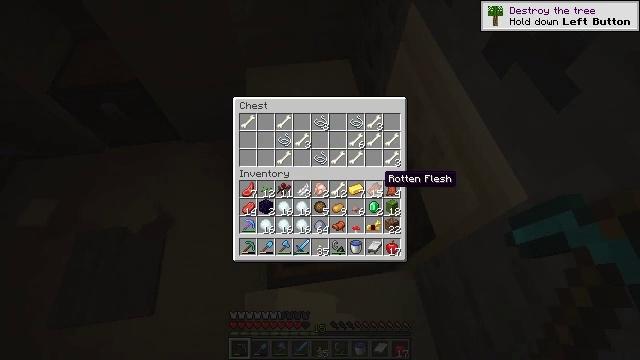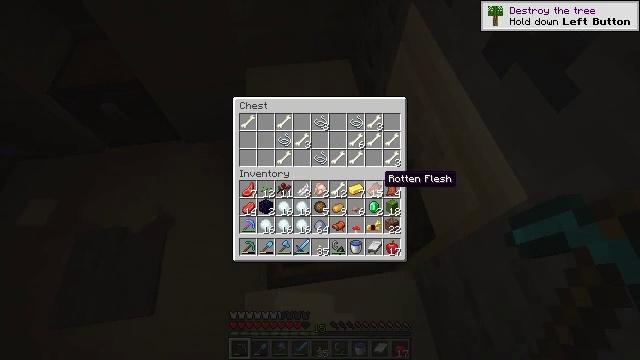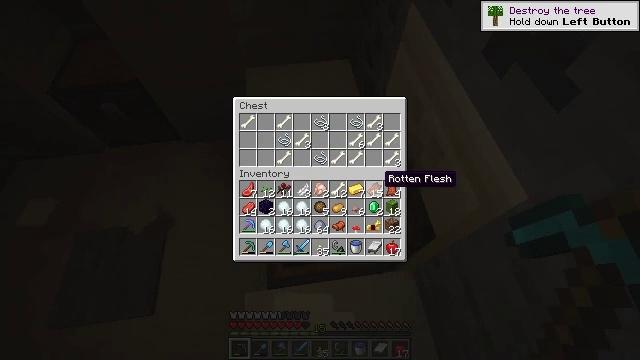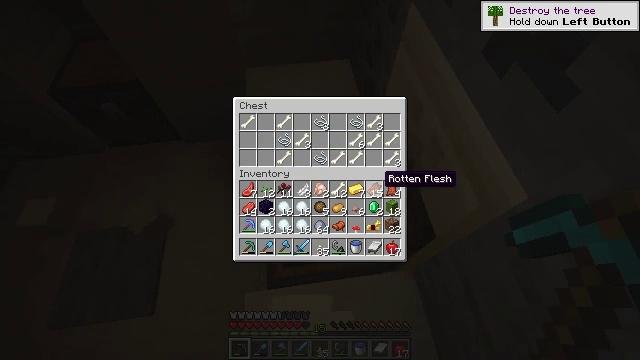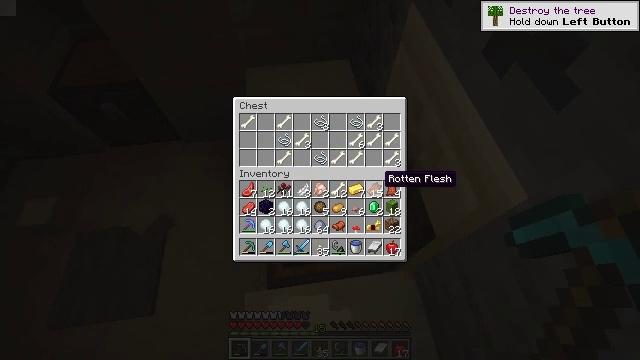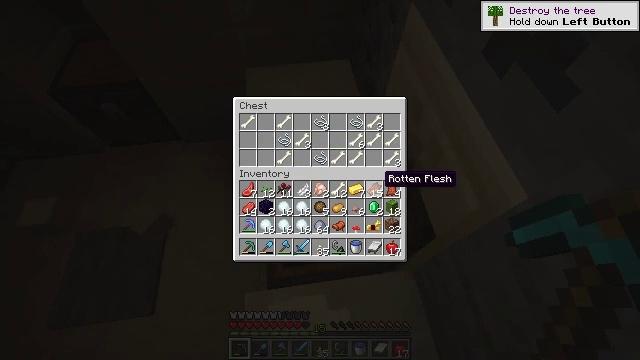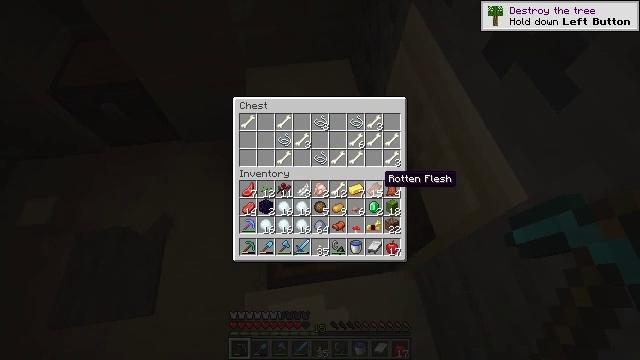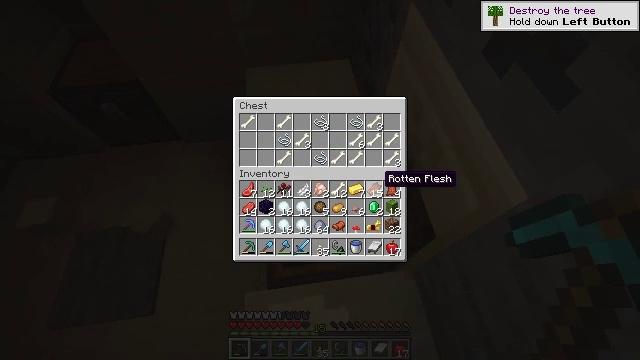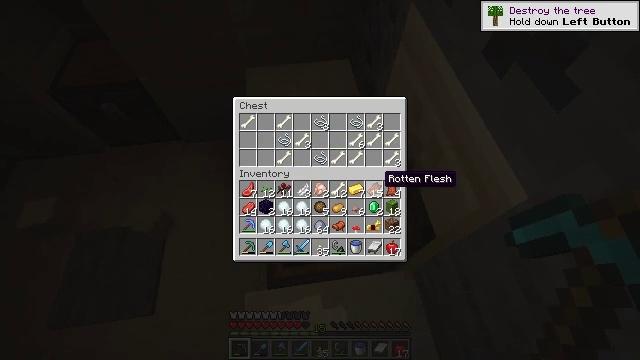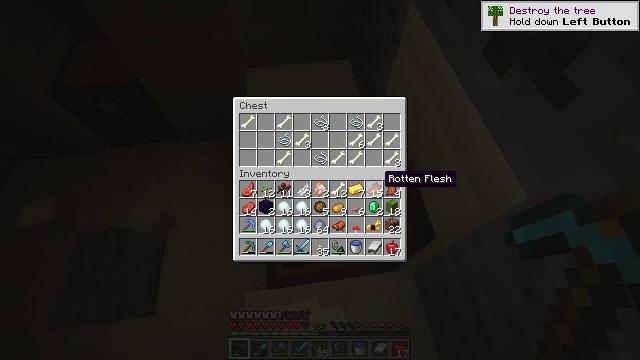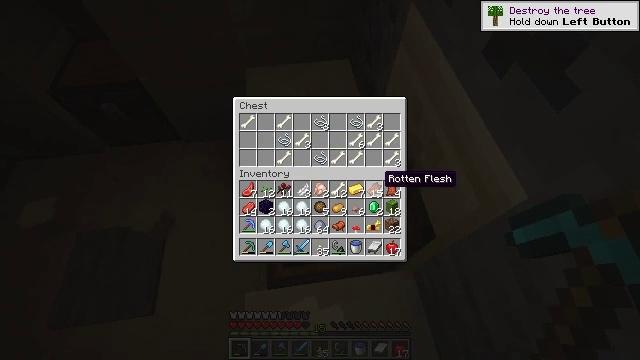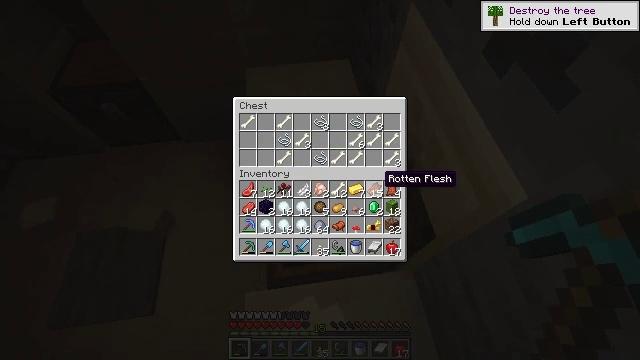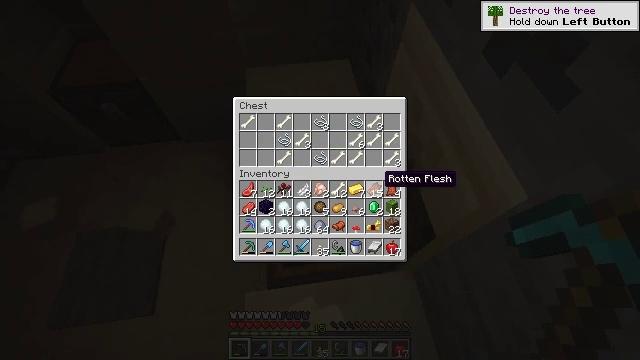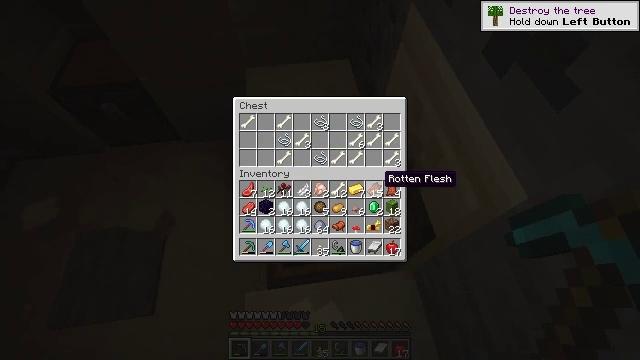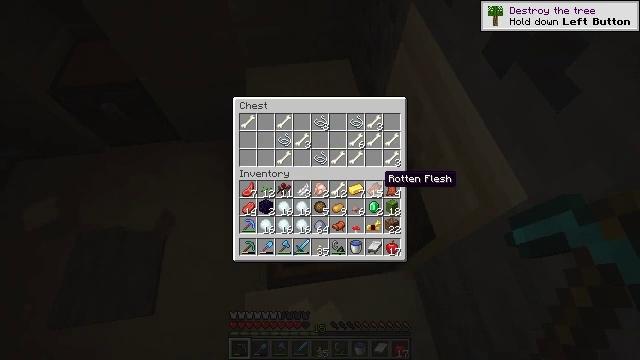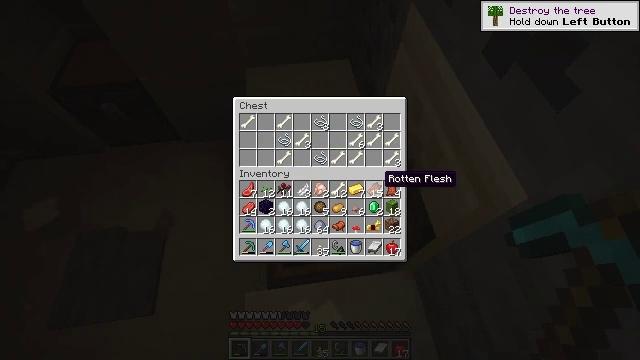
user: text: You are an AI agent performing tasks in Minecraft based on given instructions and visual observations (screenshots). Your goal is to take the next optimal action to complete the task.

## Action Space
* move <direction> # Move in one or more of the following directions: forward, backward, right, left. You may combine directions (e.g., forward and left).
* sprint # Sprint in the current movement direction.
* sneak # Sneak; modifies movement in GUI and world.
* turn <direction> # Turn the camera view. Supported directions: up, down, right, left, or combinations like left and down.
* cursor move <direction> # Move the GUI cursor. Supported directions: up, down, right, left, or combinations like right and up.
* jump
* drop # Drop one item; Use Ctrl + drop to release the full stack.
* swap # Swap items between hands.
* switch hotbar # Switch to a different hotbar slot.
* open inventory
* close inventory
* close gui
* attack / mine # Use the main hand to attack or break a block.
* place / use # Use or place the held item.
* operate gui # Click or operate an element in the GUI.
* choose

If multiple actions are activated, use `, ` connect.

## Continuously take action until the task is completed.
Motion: motion action
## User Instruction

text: Collect cut sandstone by mining it.
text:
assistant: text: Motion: no_op
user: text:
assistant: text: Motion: no_op
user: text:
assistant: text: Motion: no_op
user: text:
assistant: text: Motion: no_op
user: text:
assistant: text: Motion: no_op
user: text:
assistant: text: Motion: no_op
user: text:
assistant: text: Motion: no_op
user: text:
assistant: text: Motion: no_op
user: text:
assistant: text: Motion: no_op
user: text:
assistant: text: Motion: no_op
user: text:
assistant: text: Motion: no_op
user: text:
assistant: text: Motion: no_op
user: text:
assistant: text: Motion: no_op
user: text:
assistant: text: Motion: no_op
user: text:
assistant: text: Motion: no_op
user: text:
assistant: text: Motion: no_op
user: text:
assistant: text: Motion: no_op
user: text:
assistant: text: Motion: no_op
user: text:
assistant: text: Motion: no_op
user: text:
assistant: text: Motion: cursor move up
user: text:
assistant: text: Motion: no_op
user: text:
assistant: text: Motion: no_op
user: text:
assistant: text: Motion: no_op
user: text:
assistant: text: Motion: no_op
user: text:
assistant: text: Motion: no_op
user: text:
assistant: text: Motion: no_op
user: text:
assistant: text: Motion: operate gui
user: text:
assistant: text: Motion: operate gui
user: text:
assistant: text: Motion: operate gui
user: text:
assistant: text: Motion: cursor move up